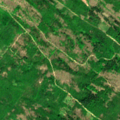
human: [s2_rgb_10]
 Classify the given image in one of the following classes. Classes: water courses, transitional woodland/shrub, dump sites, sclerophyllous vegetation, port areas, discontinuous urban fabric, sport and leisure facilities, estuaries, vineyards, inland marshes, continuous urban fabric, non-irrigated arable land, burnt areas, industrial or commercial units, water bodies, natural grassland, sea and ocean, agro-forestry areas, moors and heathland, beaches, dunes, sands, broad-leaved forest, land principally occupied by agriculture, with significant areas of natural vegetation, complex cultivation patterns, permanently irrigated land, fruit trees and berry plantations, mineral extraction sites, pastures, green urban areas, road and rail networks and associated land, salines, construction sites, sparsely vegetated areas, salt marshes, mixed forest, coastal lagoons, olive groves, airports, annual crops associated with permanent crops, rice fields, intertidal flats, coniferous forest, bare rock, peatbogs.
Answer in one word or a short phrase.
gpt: broad-leaved forest, natural grassland, transitional woodland/shrub